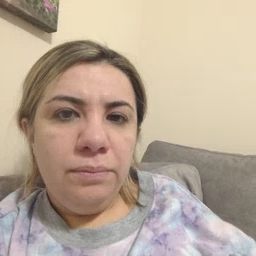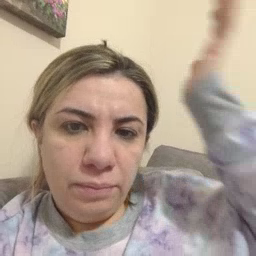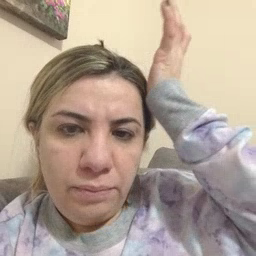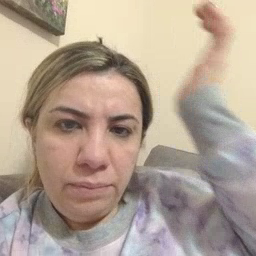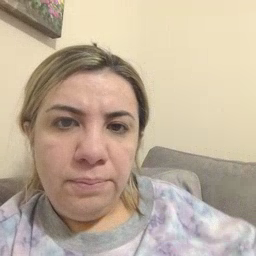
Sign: garbage